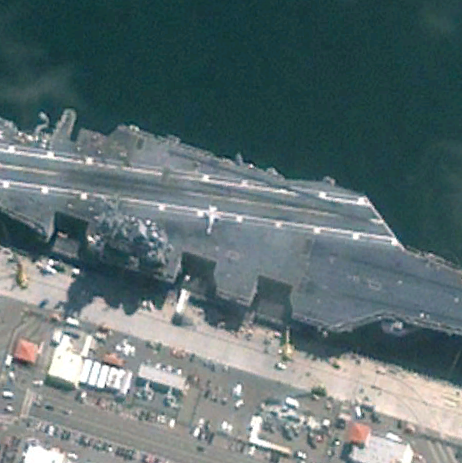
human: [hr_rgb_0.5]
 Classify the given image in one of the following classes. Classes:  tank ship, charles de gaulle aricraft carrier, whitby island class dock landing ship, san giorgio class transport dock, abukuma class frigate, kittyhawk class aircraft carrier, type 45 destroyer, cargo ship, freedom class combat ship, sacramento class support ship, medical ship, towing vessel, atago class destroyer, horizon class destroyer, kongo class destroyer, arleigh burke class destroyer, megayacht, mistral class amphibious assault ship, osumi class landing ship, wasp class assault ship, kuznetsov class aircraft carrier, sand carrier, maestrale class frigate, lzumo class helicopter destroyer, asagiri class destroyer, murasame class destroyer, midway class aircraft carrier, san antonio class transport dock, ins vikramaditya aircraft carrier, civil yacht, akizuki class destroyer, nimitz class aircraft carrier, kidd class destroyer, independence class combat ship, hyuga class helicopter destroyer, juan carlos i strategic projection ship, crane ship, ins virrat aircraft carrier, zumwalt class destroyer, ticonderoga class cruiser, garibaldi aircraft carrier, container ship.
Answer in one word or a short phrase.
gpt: Nimitz class aircraft carrier